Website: apple-inc
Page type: review-order
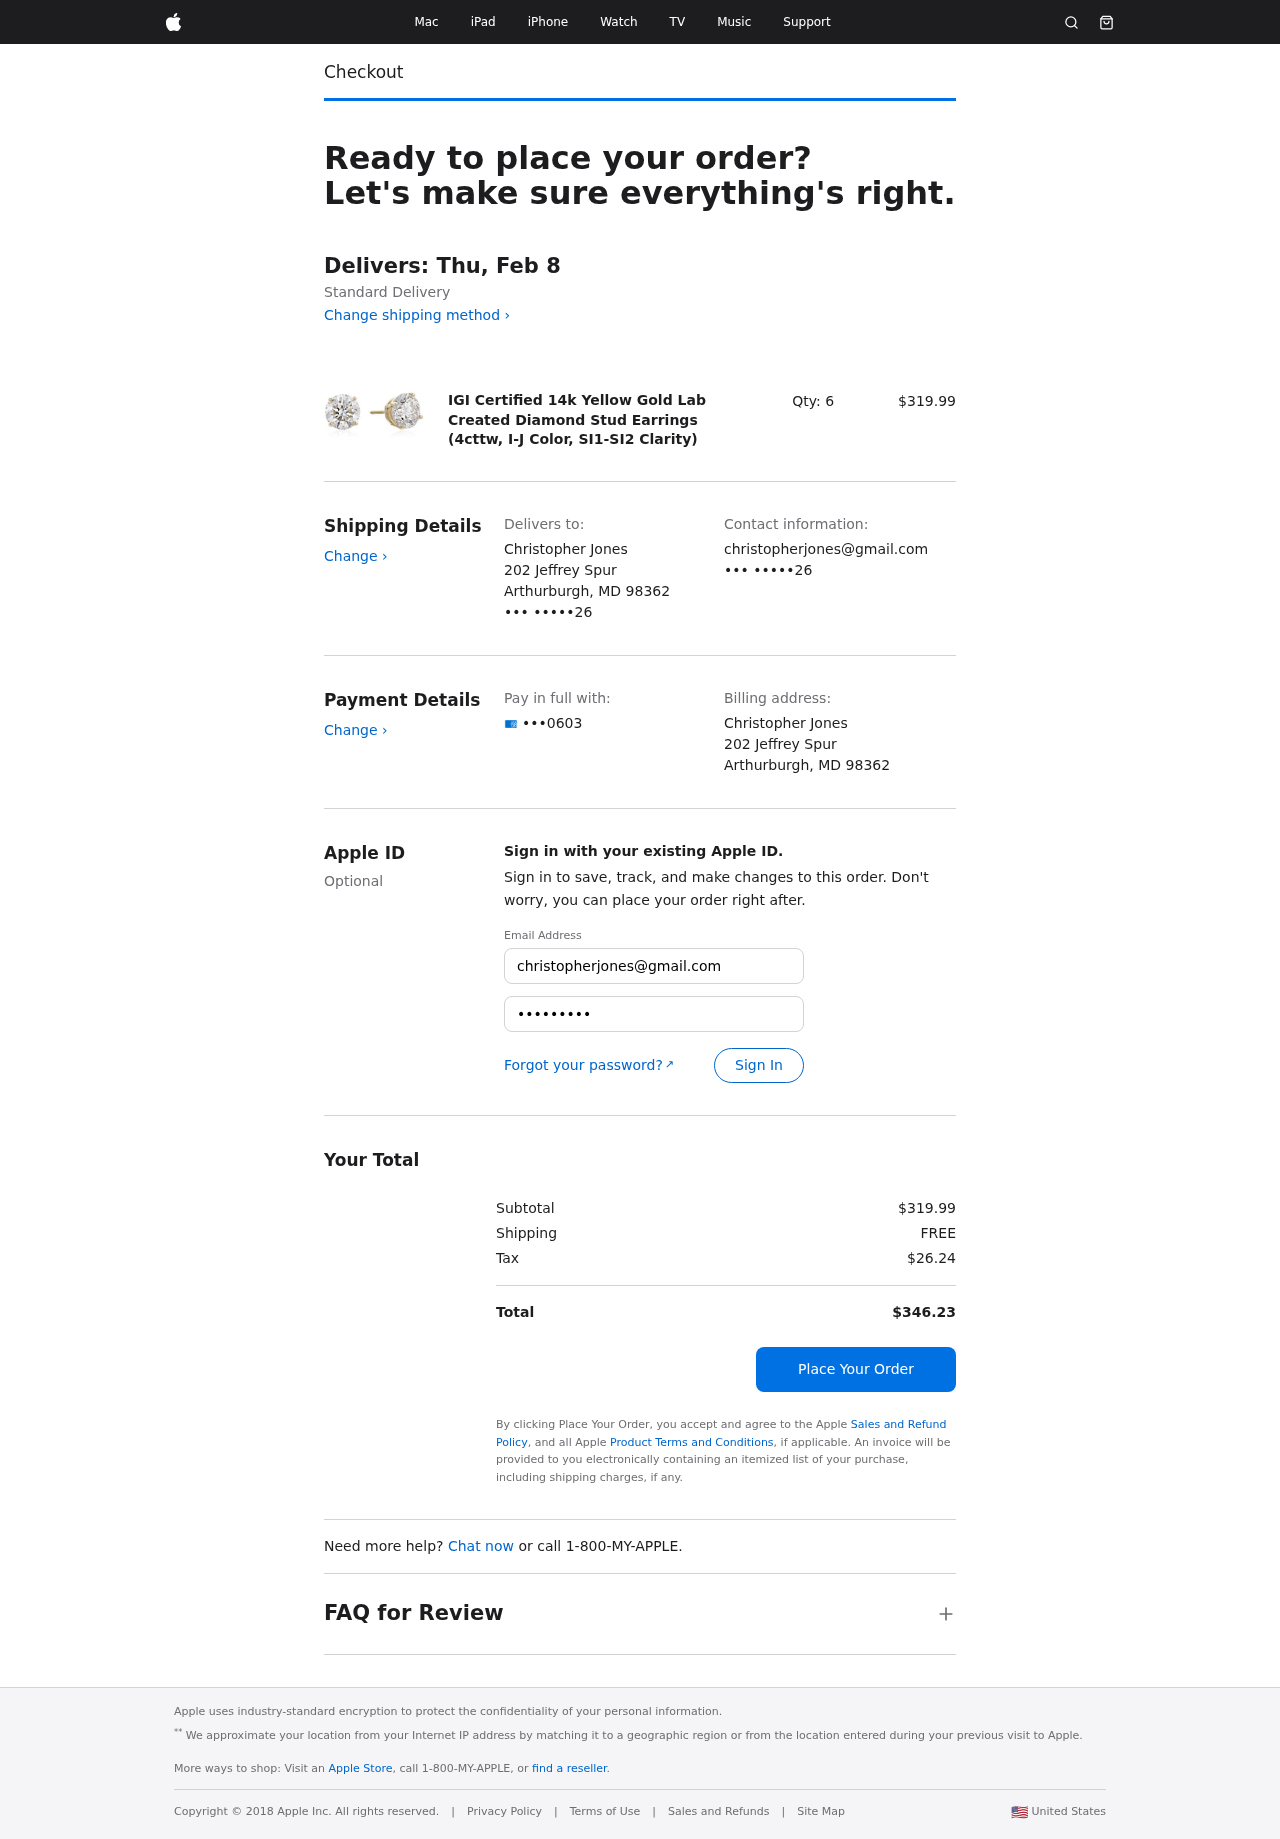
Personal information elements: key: PII_CARD_LAST4
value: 0603
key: PII_CITY_STATE_ZIP
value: Arthurburgh, MD 98362
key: PII_EMAIL3
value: christopherjones@gmail.com
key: PII_FULLNAME
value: Christopher Jones
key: PII_PHONE_SUFFIX
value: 26
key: PII_STREET
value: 202 Jeffrey Spur
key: PII_EMAIL2
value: christopherjones@gmail.com
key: PII_CARD_EXPIRY_YEAR
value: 26
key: PII_CARD_EXPIRY_YEAR_NUMERIC
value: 26
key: PII_FULLNAME2
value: Christopher Jones
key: PII_CITY
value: Arthurburgh
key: PII_STATE_ABBR
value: MD
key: PII_POSTCODE
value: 98362
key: PII_POSTCODE_FULL
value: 98362
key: PII_CITY_STATE
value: Arthurburgh, MD
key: PII_POSTCODE_NUMERIC
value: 98362
Product elements: key: PRODUCT1_NAME
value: IGI Certified 14k Yellow Gold Lab Created Diamond Stud Earrings (4cttw, I-J Color, SI1-SI2 Clarity)
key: PRODUCT1_PRICE
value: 319.99
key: PRODUCT1_QUANTITY
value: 6
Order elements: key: ORDER_DELIVERY_DATE
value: Delivers: Thu, Feb 8
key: ORDER_SUBTOTAL
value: $319.99
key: ORDER_SHIPPING_COST
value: FREE
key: ORDER_TAX
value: $26.24
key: ORDER_TOTAL
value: $346.23